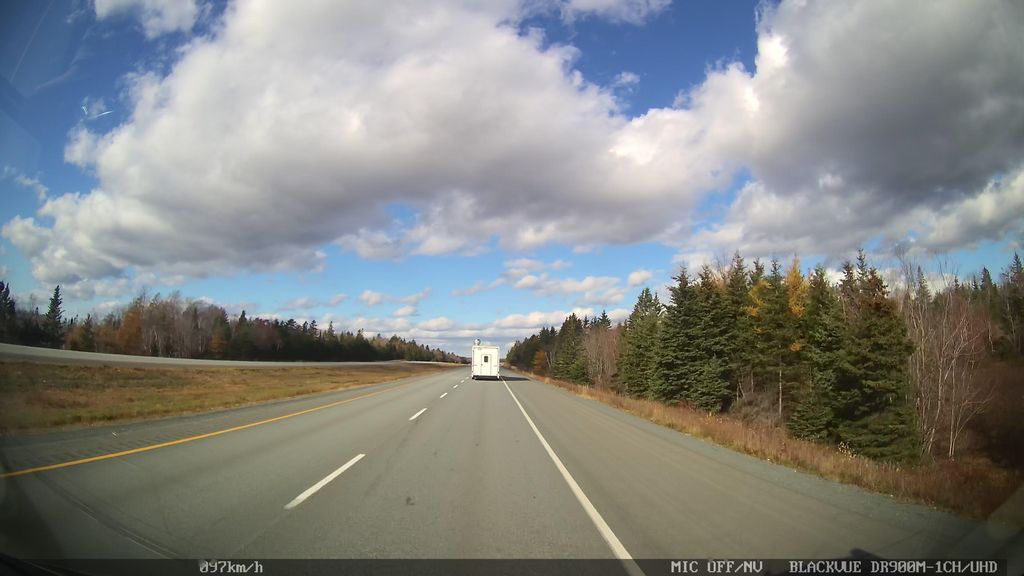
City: halifax